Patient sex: M
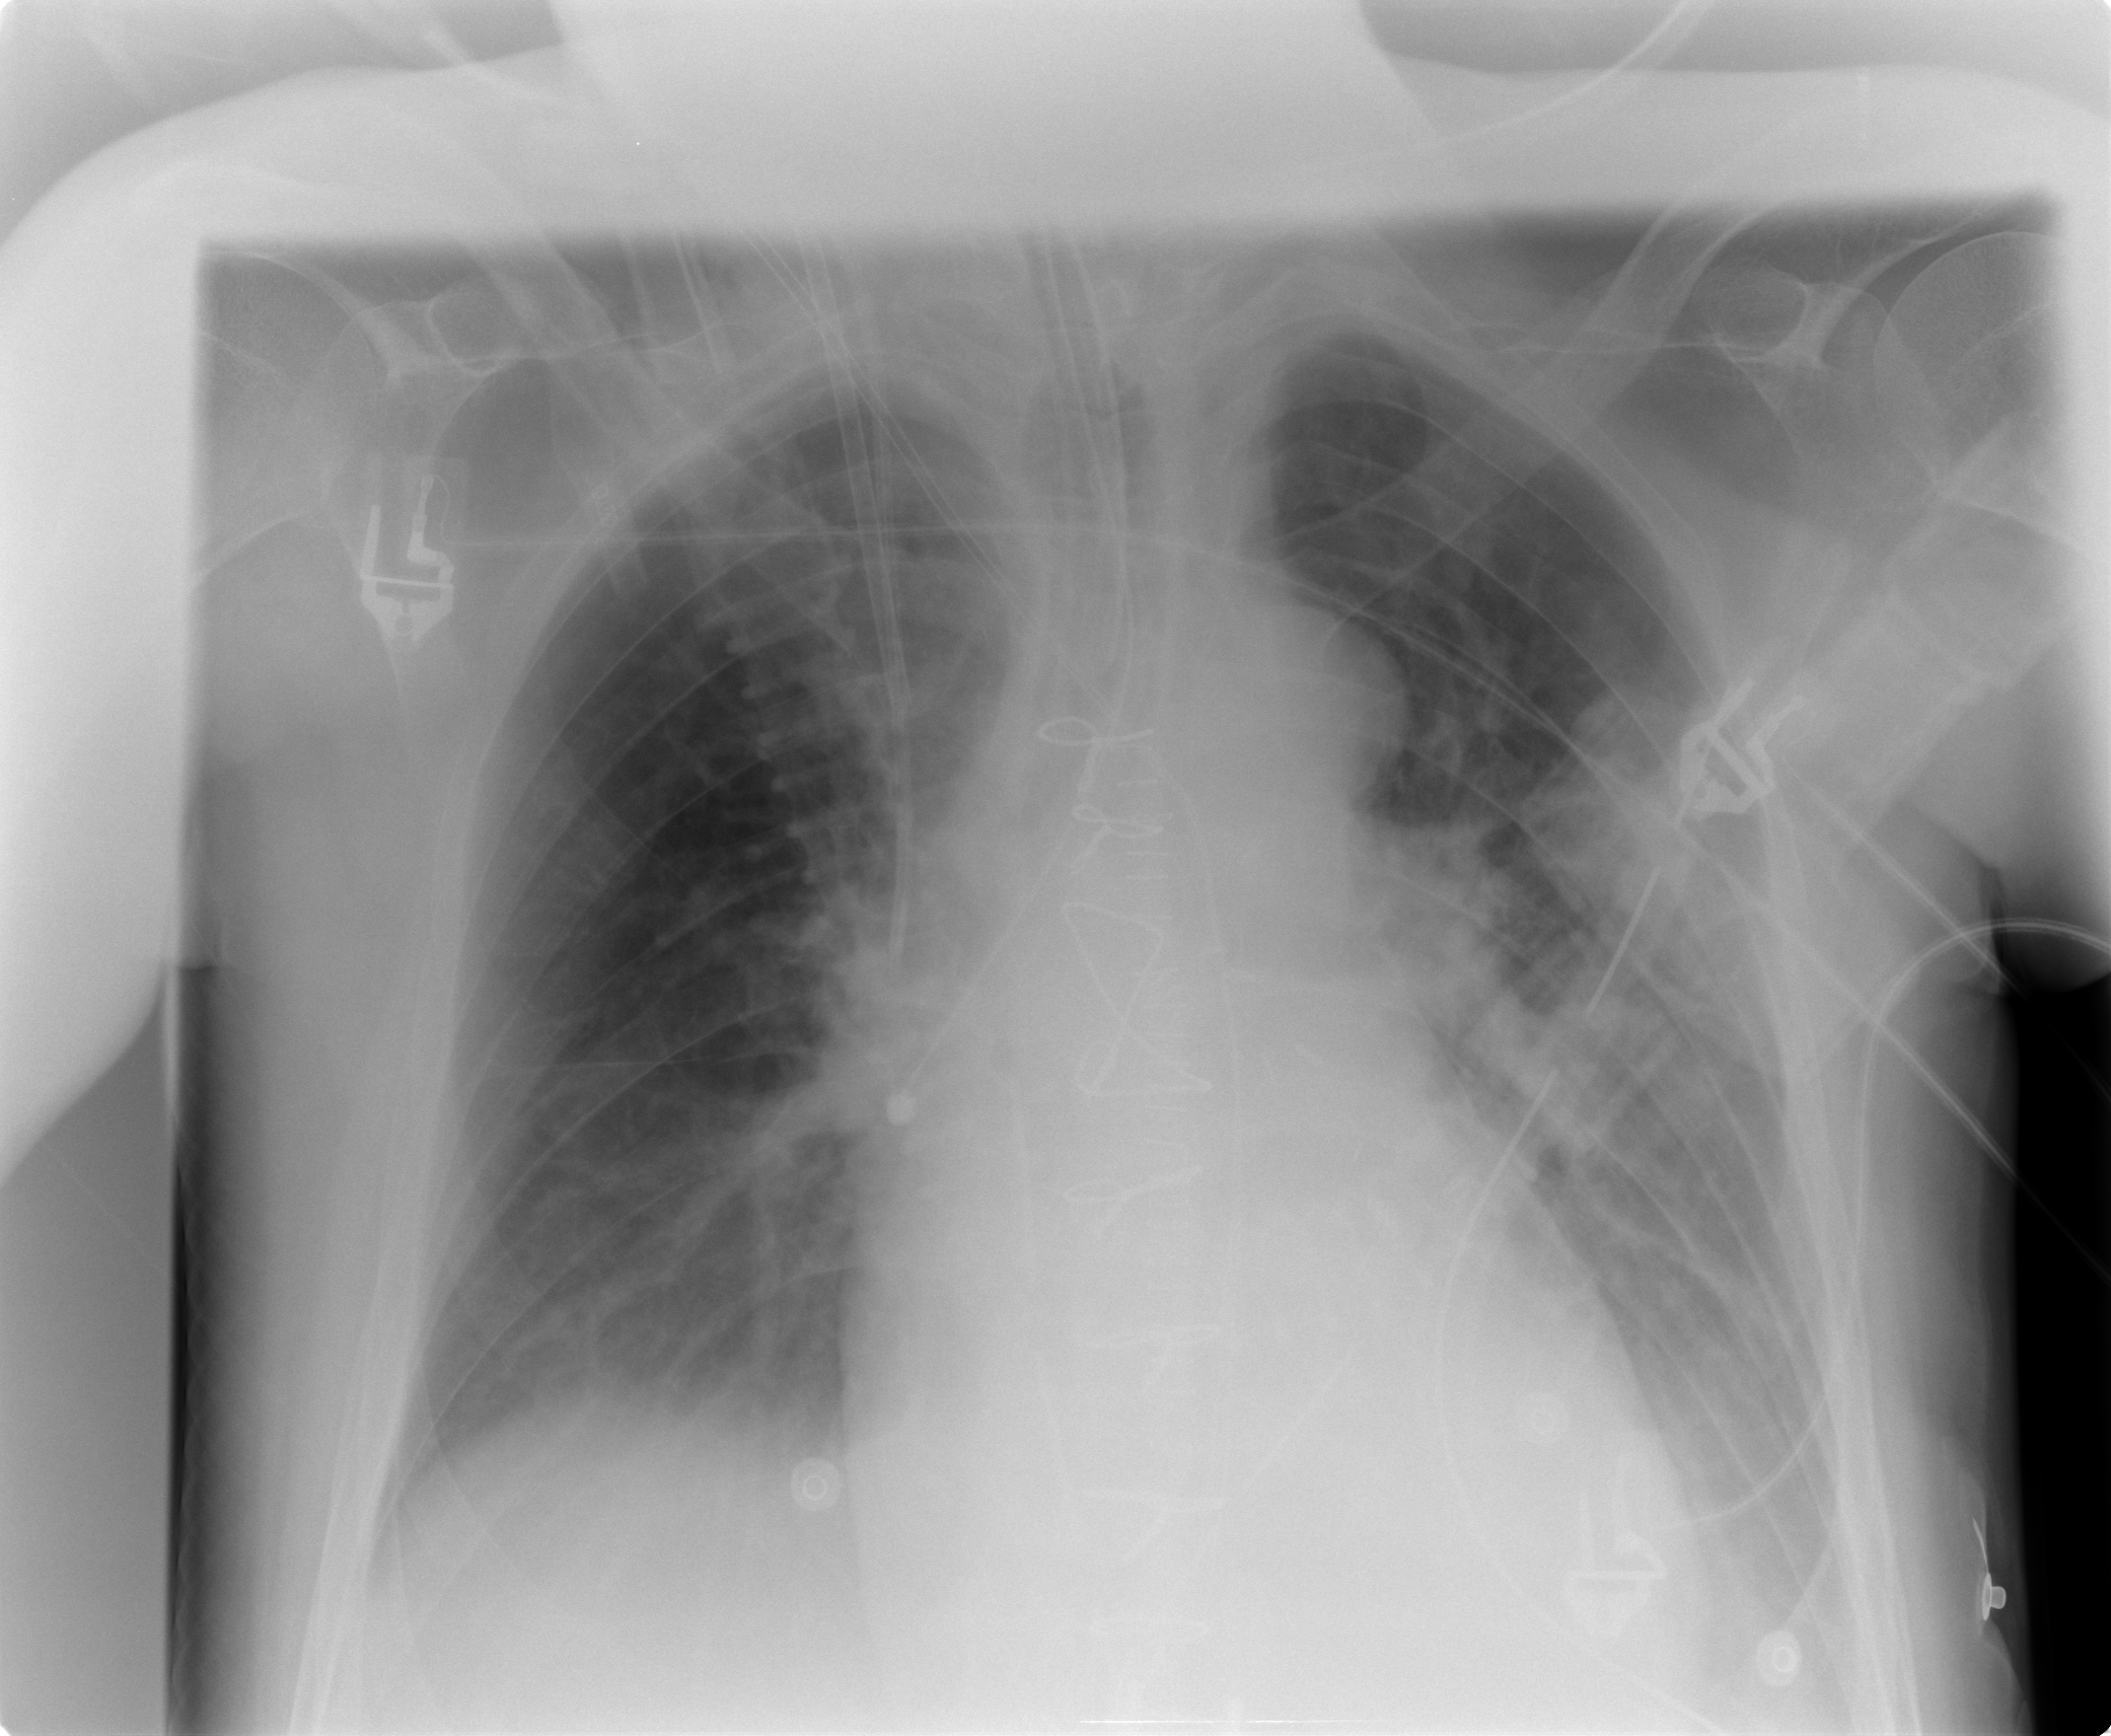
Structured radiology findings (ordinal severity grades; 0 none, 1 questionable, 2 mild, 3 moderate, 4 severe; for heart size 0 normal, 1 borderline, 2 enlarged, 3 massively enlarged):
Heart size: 0
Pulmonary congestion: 0
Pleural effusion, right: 0
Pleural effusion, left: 3
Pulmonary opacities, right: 0
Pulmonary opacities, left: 0
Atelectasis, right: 2
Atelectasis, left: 3